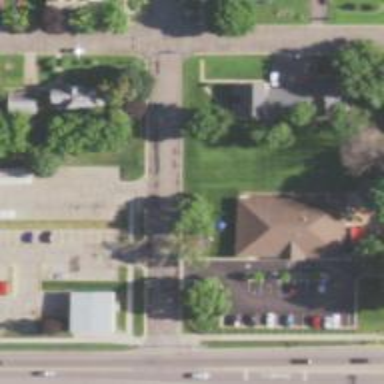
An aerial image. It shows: Residential road with asphalt surface and sidewalk on the left side.